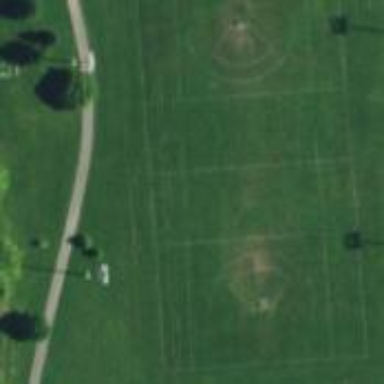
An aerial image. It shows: Multi-sport pitch with grass surface.